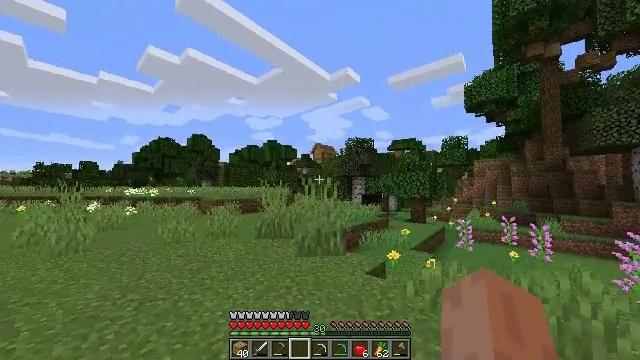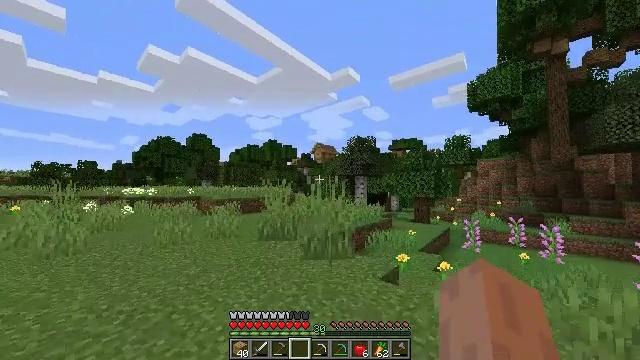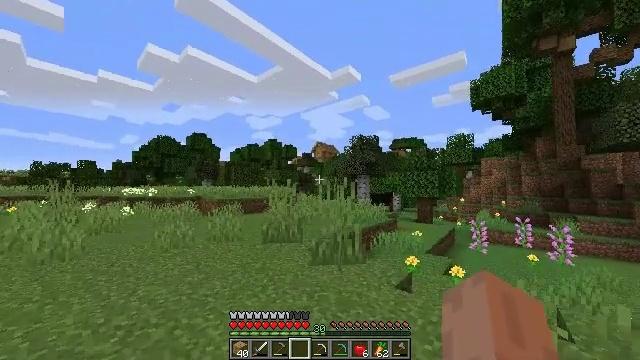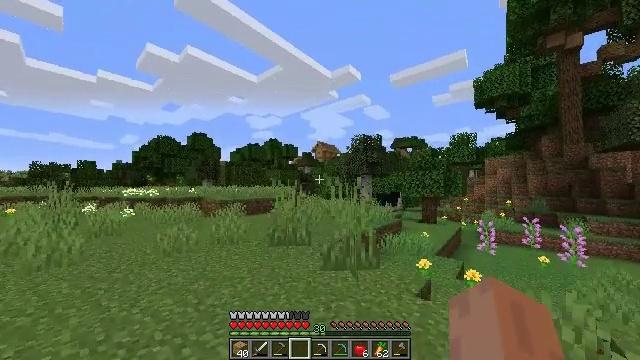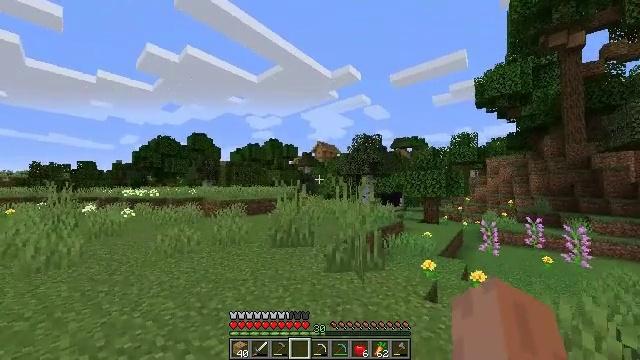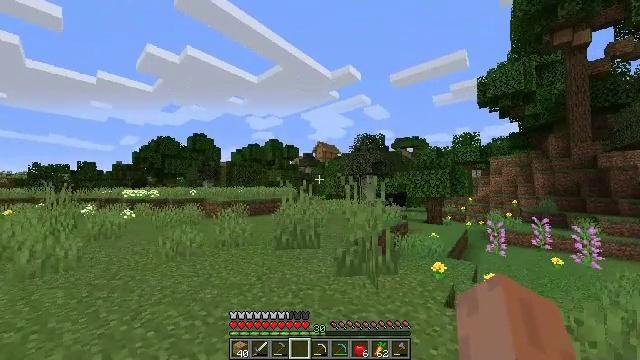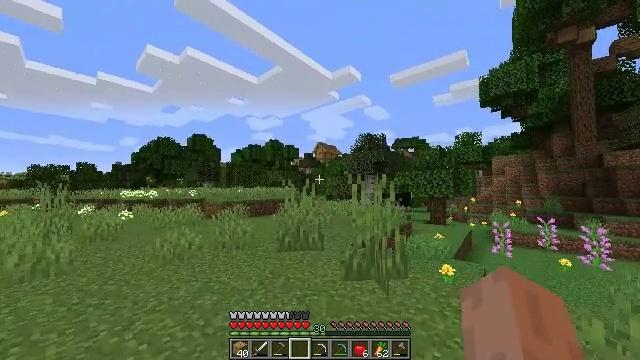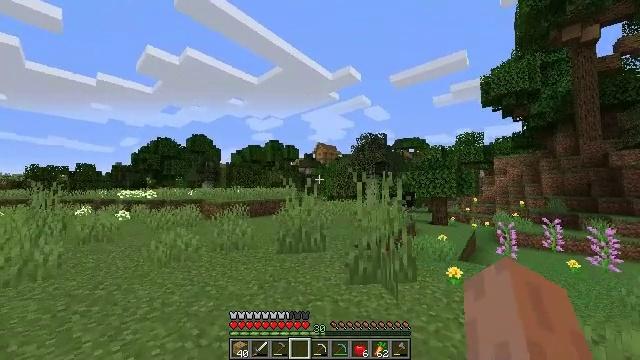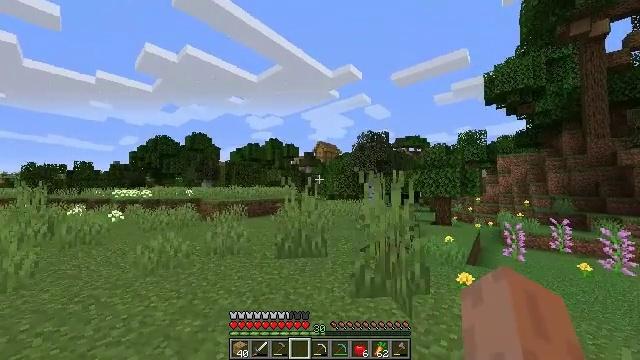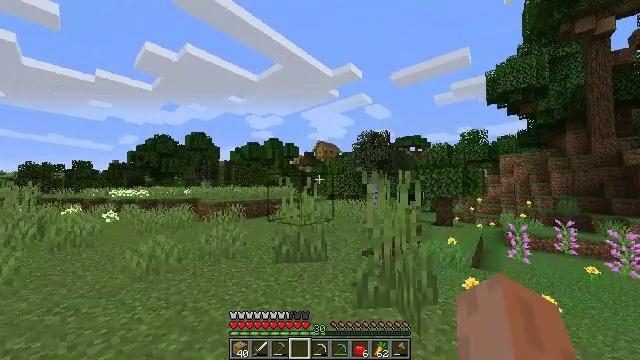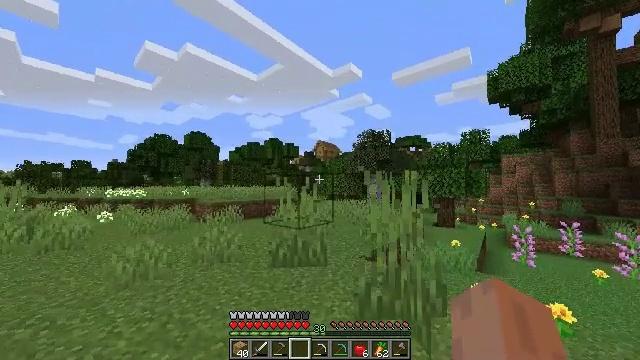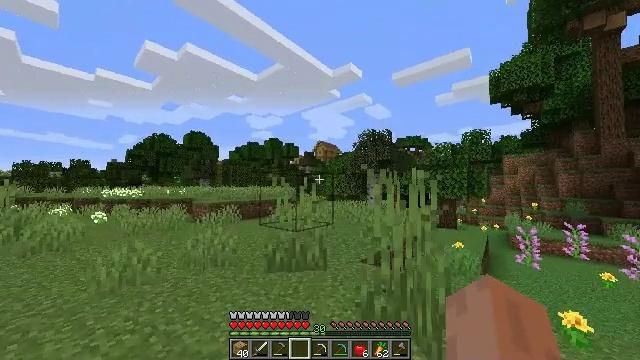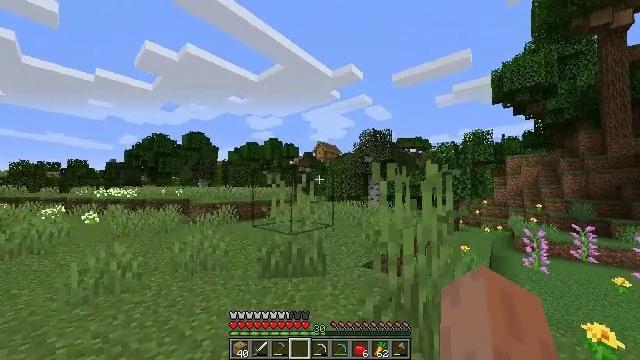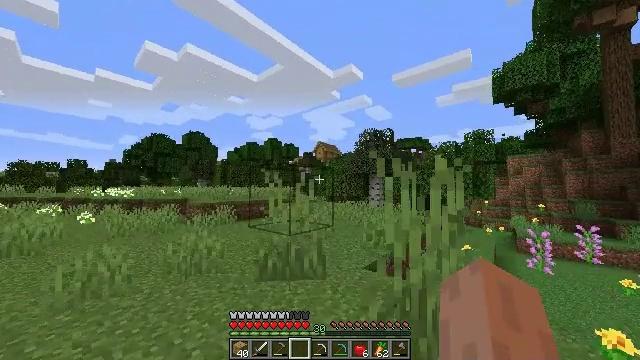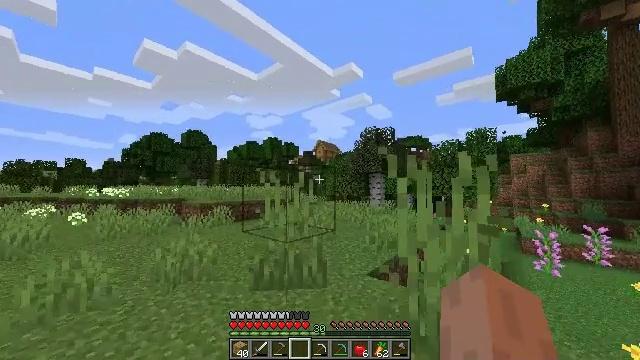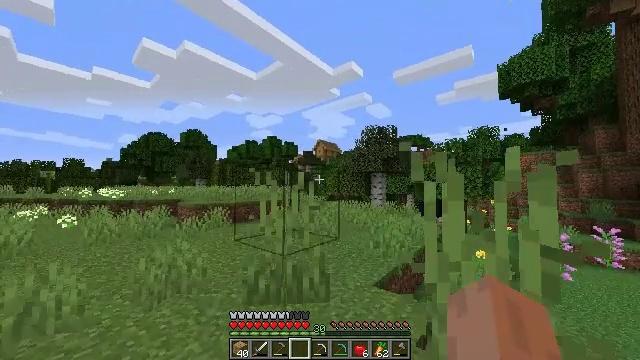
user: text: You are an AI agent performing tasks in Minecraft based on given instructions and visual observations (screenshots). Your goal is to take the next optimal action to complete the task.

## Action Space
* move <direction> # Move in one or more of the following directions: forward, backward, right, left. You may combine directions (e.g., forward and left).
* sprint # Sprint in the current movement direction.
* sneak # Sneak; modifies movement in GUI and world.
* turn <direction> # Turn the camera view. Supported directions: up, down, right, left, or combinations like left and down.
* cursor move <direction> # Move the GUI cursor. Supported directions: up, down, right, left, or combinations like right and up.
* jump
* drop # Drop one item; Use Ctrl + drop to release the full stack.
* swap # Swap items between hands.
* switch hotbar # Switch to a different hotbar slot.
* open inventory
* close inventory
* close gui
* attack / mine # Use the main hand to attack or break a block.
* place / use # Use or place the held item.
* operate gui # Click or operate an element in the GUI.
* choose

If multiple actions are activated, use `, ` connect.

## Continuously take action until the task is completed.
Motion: motion action
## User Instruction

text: Make sure you have the right materials to craft an enchanting table.
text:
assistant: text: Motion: move forward and move left, sprint
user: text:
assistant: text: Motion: move forward and move left, sprint
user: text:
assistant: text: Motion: move forward and move left, sprint
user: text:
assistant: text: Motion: move forward and move left, sprint
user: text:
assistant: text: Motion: move forward, sprint
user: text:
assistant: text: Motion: move forward, sprint
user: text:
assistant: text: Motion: move forward, sprint
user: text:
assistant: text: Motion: move forward, sprint
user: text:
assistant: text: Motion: move forward, sprint
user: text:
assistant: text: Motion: move forward, sprint
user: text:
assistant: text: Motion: move forward, sprint
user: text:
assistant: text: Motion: move forward, sprint
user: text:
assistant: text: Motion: move forward, sprint
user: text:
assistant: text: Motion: move forward, sprint
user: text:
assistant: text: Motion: move forward, sprint
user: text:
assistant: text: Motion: move forward, sprint
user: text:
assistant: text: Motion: move forward, sprint
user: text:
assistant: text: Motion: move forward, sprint
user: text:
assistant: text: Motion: move forward, sprint
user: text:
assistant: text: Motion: move forward, sprint
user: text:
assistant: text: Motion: move forward, sprint
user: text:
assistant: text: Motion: move forward, sprint
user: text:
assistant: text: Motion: move forward, sprint
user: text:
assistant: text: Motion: move forward, sprint
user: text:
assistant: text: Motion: move forward, sprint
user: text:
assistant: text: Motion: move forward, sprint
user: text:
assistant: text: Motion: move forward, sprint
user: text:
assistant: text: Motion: move forward, sprint
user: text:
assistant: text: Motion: move forward, sprint
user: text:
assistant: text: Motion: move forward, sprint